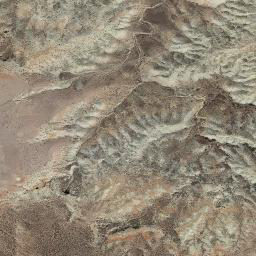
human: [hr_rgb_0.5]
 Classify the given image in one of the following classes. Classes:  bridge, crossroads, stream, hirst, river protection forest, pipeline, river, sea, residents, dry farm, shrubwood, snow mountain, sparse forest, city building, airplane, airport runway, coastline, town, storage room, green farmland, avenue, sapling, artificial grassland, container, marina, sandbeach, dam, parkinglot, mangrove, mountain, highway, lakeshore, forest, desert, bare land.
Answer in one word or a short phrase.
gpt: mountain